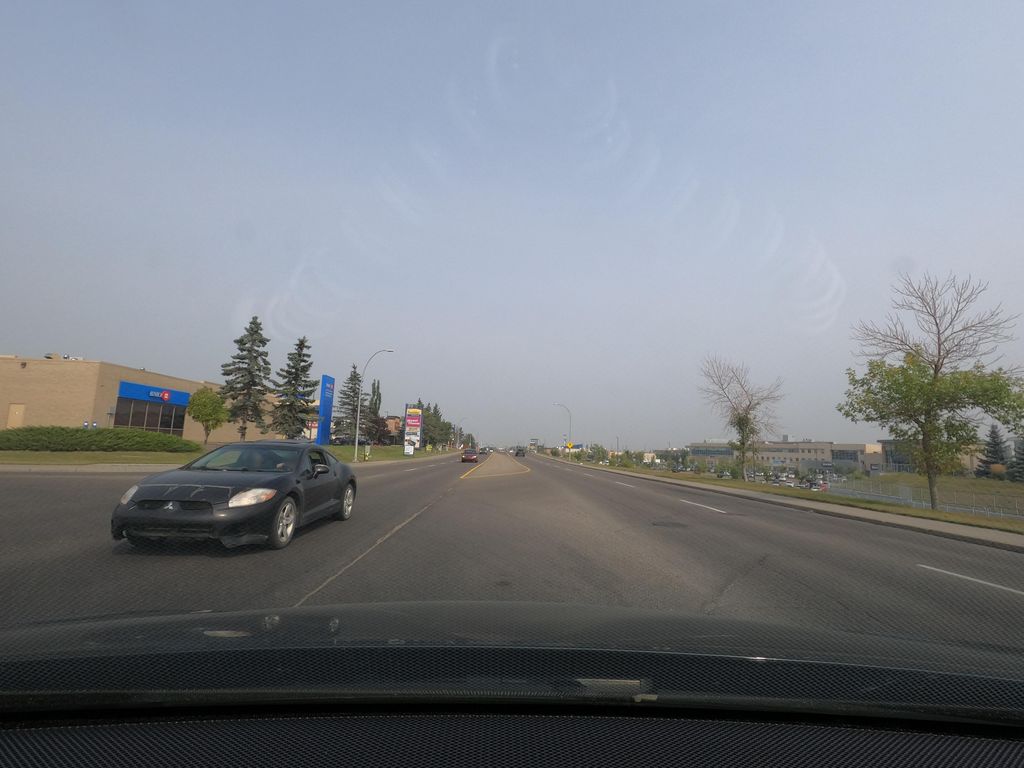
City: calgary